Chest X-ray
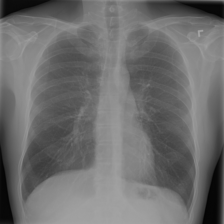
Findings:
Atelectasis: negative
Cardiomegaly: negative
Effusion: negative
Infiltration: negative
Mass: negative
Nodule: positive
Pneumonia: negative
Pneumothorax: negative
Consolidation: negative
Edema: negative
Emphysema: negative
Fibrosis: negative
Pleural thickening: negative
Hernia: negative